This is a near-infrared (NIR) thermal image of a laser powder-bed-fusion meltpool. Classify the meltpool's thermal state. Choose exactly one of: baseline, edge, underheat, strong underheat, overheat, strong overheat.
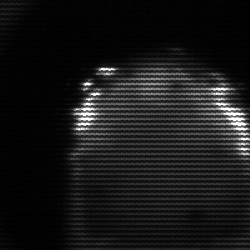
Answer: edge